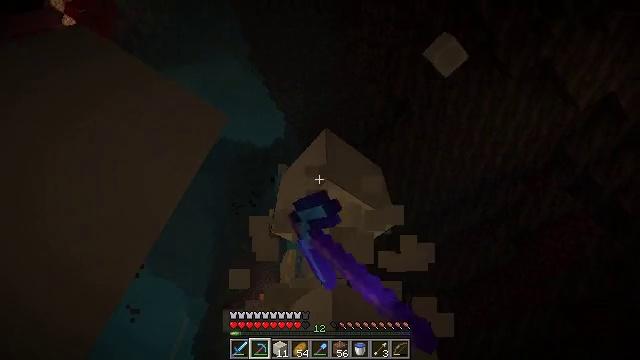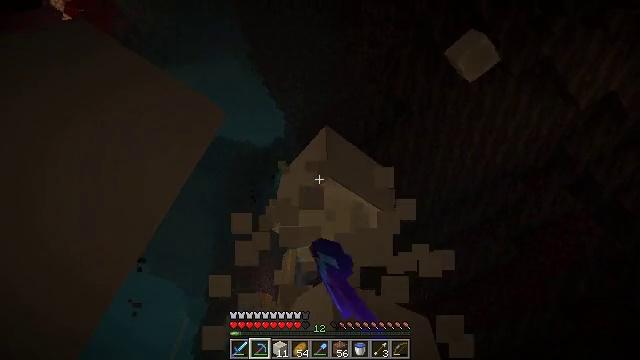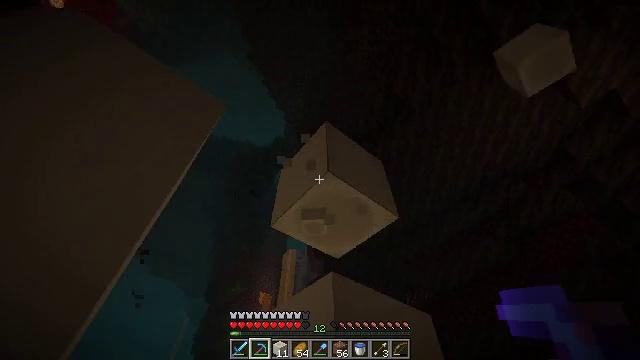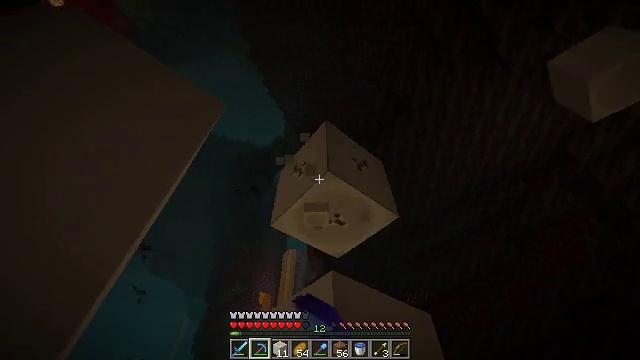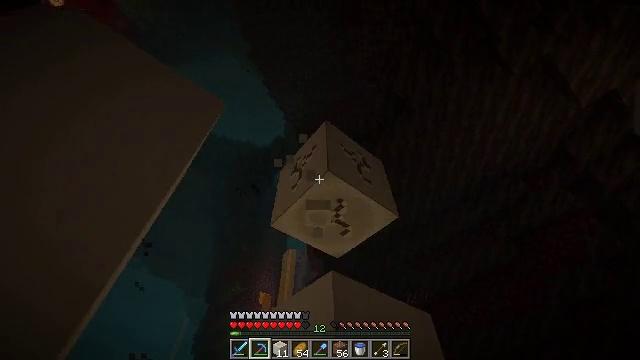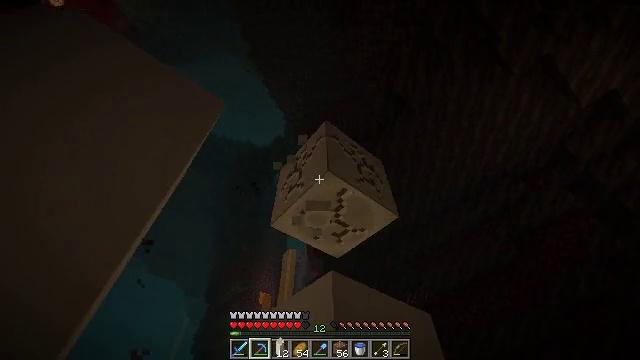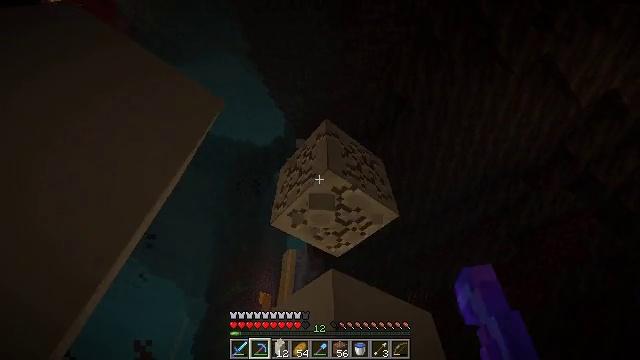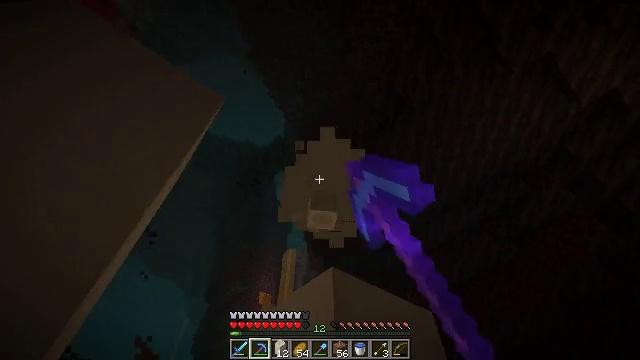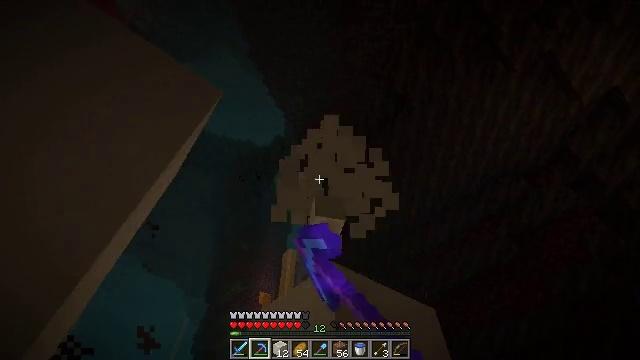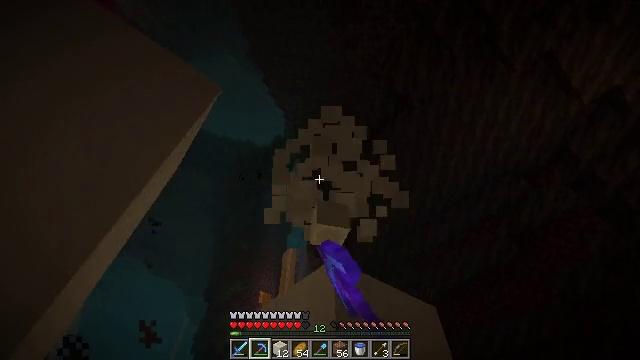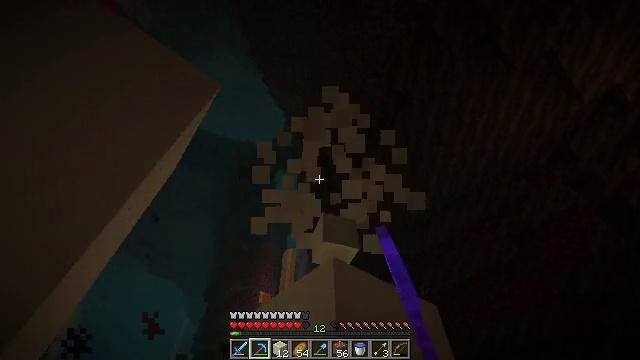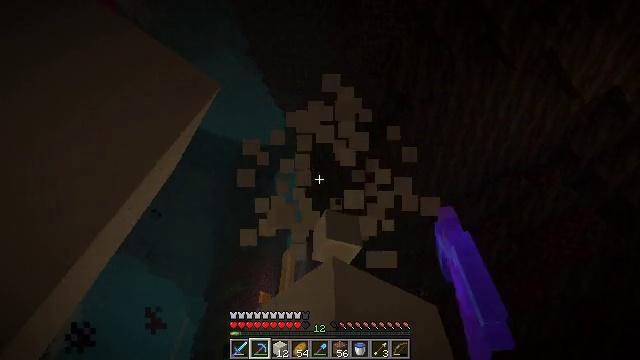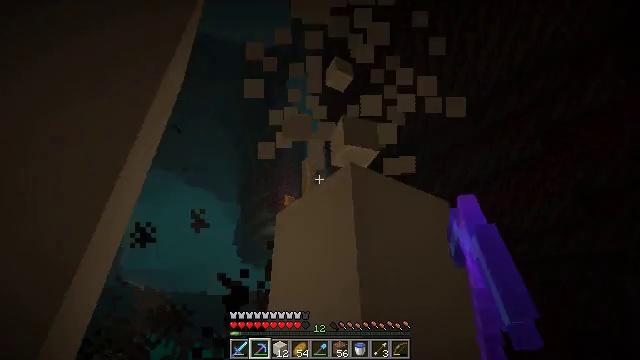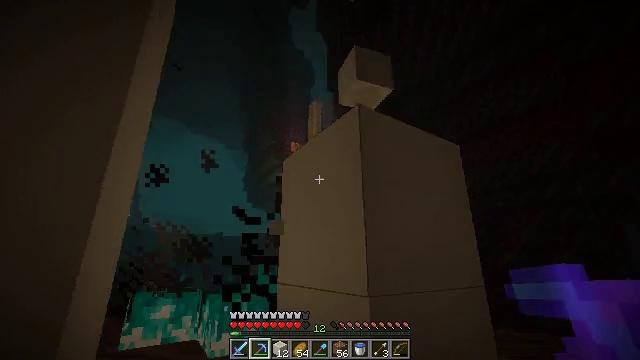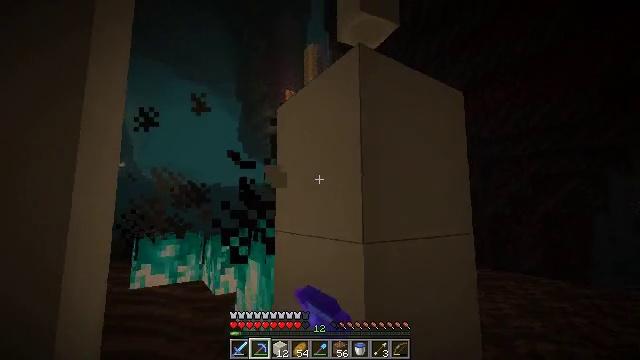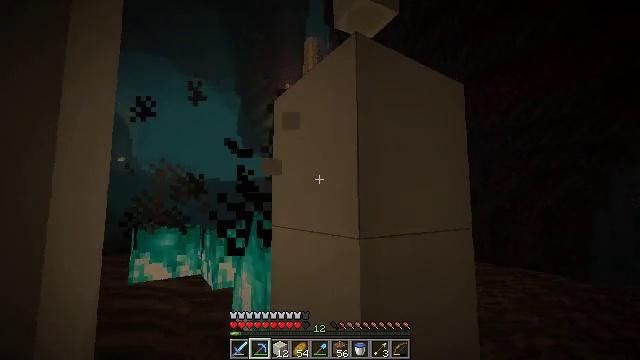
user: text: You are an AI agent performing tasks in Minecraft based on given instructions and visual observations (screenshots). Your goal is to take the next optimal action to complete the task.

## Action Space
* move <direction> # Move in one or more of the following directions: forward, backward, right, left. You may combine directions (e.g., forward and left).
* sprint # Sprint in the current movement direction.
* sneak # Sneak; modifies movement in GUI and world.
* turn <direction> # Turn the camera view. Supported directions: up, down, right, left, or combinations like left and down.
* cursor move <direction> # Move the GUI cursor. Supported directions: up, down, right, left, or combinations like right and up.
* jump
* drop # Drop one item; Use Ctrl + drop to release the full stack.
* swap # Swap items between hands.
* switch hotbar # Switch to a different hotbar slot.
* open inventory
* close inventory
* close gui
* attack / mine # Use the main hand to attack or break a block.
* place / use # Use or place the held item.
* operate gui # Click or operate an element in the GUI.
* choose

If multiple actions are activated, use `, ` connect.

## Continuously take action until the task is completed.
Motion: motion action
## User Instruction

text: Collect bone block by breaking it.
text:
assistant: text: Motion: move forward, sneak, attack / mine
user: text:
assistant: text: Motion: move forward, sneak, attack / mine
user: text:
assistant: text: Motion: sneak, attack / mine
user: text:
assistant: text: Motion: sneak, attack / mine
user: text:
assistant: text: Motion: sneak, attack / mine
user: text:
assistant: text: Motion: move forward, sneak, attack / mine
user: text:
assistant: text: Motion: move forward, sneak, attack / mine
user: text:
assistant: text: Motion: move forward, sneak, attack / mine
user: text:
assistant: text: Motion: move forward, sneak, attack / mine
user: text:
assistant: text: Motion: sneak, attack / mine
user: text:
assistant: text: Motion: sneak, attack / mine
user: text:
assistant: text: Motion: sneak, turn left and down, attack / mine
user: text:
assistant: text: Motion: move forward, sneak, turn left and down, attack / mine
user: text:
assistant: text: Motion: move forward, sneak, turn down, attack / mine
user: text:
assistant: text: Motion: move forward and move right, sneak, turn down, attack / mine
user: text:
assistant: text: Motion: move forward and move right, sneak, attack / mine
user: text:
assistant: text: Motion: move forward and move right, sneak, attack / mine
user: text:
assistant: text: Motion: move forward and move right, sneak, attack / mine
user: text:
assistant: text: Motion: move forward and move right, sneak, attack / mine
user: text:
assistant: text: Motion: move forward and move right, sneak, attack / mine
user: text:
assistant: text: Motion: move forward and move right, sneak, attack / mine
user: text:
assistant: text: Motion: move forward and move right, sneak, attack / mine
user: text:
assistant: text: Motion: move forward and move right, sneak, attack / mine
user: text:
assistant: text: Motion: sneak, attack / mine
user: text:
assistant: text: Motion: sneak, turn left and down, attack / mine
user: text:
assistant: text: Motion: sneak, turn left and down, attack / mine
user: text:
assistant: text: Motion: sneak, turn down, attack / mine
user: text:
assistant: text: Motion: sneak, turn down, attack / mine
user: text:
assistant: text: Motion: sneak, turn down, attack / mine
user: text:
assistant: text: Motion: sneak, attack / mine